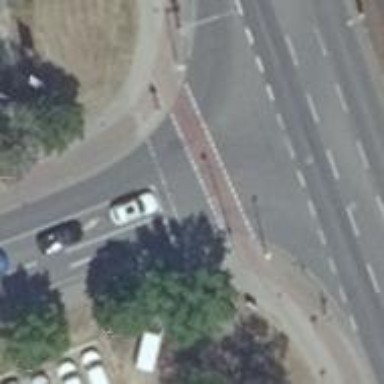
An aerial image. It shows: Unclassified road with asphalt surface. There are sidewalks on both sides and cycle track on the right.